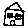
Label: house